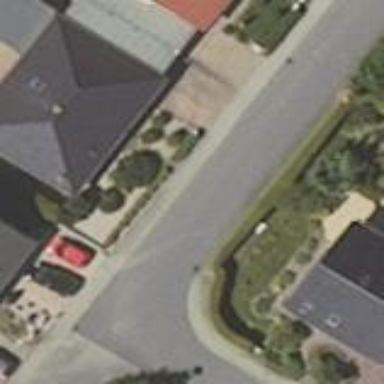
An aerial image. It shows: Simple house.